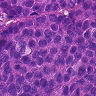
Metastatic tissue present: yes